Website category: university
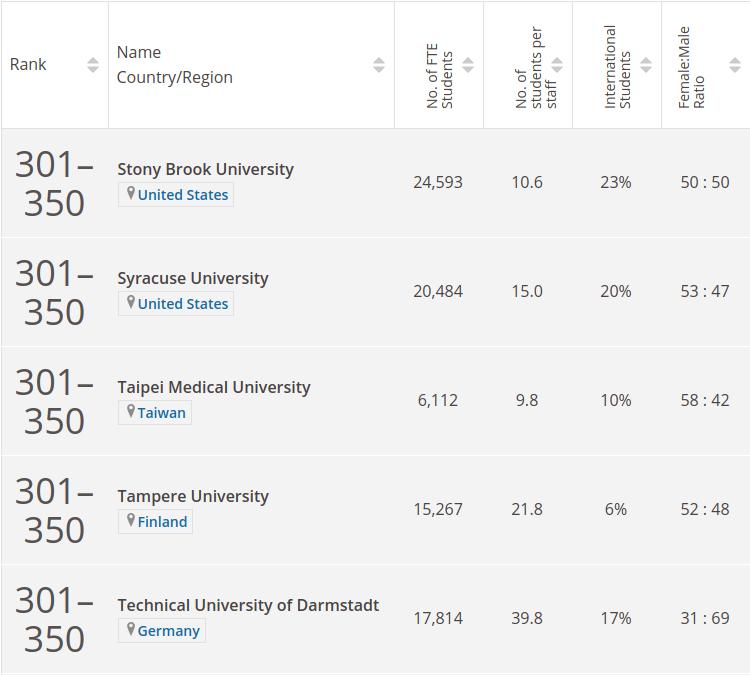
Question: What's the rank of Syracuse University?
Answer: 301350

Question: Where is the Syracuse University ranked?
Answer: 301350

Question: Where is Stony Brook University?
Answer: United States

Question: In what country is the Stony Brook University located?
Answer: United States

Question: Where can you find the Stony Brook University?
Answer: United States

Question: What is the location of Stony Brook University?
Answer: United States

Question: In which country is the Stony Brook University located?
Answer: United States

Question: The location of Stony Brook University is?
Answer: United States

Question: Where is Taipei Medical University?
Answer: Taiwan

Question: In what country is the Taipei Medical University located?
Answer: Taiwan

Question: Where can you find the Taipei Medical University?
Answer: Taiwan

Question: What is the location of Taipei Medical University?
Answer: Taiwan

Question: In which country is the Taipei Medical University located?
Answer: Taiwan

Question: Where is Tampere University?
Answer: Finland

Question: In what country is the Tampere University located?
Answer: Finland

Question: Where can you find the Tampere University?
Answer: Finland

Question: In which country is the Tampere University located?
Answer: Finland

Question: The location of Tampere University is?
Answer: Finland

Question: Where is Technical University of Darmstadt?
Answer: Germany

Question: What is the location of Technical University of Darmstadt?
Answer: Germany

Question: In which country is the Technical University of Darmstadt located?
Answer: Germany

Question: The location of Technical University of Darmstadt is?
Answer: Germany

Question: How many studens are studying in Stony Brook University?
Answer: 24,593

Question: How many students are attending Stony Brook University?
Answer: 24,593

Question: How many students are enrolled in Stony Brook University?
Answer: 24,593

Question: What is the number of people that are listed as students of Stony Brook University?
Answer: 24,593

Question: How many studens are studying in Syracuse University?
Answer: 20,484

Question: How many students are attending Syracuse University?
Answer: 20,484

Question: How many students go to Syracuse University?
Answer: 20,484

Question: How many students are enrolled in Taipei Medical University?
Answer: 6,112

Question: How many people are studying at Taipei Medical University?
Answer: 6,112

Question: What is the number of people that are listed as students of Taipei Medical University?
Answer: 6,112

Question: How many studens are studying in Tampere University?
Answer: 15,267

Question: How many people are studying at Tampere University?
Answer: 15,267

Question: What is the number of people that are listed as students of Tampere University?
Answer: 15,267

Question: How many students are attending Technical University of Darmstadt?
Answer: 17,814

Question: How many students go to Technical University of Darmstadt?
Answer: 17,814

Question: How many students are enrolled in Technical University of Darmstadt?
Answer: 17,814

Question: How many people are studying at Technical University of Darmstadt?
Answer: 17,814

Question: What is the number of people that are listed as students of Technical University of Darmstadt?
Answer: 17,814

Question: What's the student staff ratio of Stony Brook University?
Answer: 10.6

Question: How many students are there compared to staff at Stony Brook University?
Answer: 10.6

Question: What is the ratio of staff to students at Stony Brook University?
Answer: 10.6

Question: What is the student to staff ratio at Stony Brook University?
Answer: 10.6

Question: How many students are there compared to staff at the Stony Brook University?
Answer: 10.6

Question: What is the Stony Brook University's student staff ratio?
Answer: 10.6

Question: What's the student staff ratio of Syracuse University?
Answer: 15.0

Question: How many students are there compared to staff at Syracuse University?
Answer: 15.0

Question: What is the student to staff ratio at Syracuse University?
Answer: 15.0

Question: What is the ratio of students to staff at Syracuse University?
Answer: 15.0

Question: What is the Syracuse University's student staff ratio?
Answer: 15.0

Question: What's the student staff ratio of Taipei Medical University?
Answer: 9.8

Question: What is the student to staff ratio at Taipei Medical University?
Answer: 9.8

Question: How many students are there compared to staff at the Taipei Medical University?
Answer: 9.8

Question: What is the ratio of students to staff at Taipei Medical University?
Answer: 9.8

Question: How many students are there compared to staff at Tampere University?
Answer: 21.8

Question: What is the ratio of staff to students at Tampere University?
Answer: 21.8

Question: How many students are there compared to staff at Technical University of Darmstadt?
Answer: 39.8

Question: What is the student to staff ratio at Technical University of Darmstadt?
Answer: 39.8

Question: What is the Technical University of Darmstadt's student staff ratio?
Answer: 39.8

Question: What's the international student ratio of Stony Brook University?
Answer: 23%

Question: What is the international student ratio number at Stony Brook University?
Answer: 23%

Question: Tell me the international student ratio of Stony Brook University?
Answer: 23%

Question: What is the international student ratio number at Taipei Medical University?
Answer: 10%